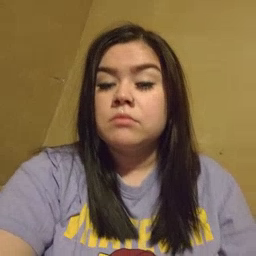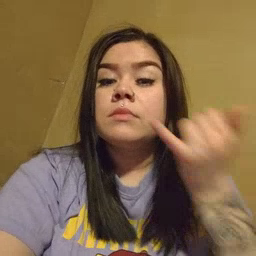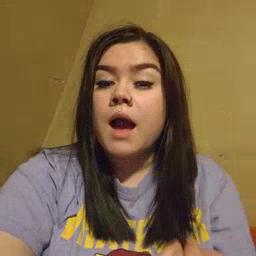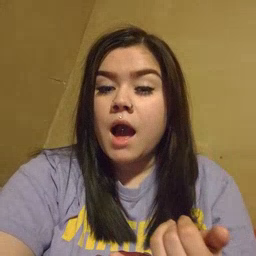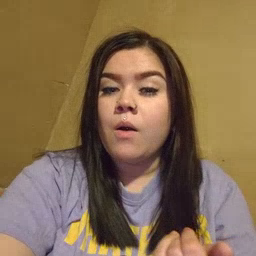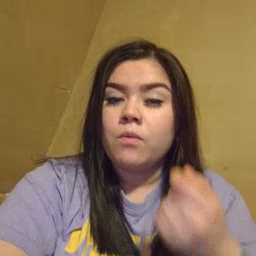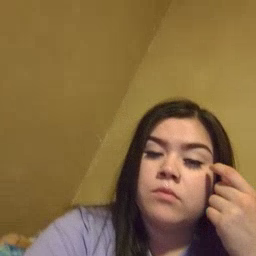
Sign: now